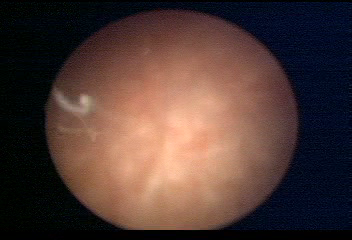
Modality: WLC
Class: Normal mucosa
Bladder cancer association: No